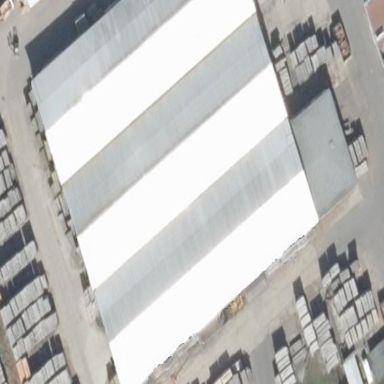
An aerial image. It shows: Industrial building.